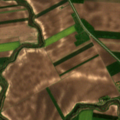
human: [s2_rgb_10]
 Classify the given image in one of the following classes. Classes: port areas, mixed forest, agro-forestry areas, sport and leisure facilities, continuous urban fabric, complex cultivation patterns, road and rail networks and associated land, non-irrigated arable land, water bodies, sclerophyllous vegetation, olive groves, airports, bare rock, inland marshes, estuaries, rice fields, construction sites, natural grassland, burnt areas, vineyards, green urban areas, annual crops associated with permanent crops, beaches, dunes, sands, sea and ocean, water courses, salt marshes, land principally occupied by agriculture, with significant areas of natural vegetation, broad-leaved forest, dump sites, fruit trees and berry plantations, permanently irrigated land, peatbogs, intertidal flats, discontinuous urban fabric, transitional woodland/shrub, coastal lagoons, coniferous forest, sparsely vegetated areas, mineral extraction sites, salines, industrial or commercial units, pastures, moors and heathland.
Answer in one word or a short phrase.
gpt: non-irrigated arable land, transitional woodland/shrub, water courses